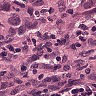
Metastatic tissue present: yes